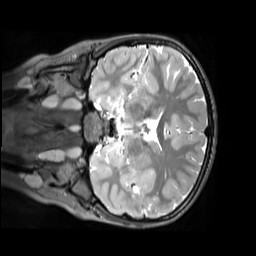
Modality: T2w
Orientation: coronal
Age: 10
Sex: male
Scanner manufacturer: siemens
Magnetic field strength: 3 T
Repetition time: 3.2 s
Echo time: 0.408 s